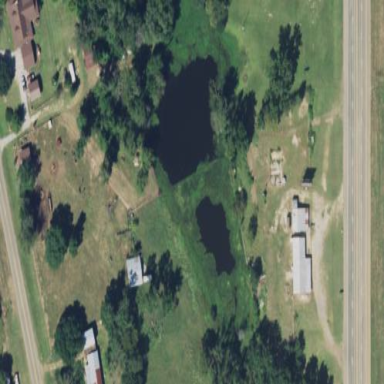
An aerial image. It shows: Pond with natural water.